The picture encodes a bearing's raw vibration samples as pixel intensities in a 2-D grid. Classify the bearing condition as one of: normal, inner_race, outer_race, ball.
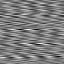
Answer: ball